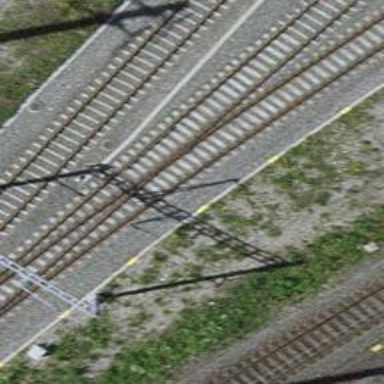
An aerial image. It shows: Railway yard with one track. The railway is electrified with contact line.